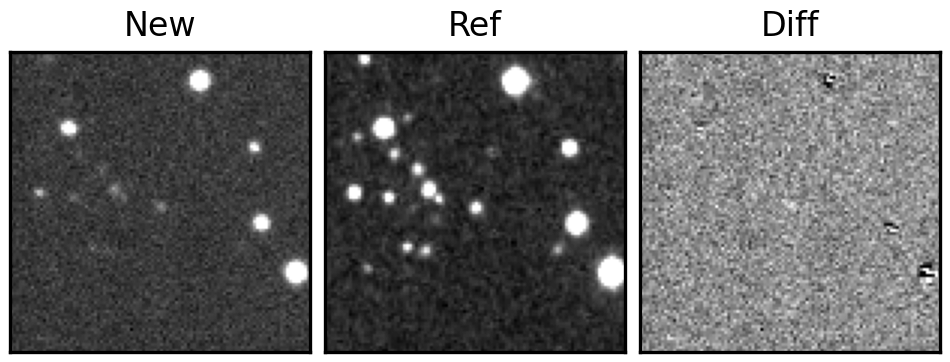
Label: real